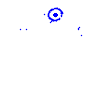
Particle: electron